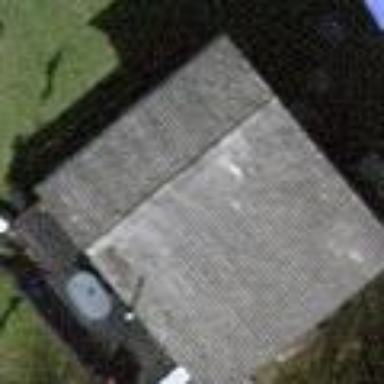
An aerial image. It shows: Simple house.